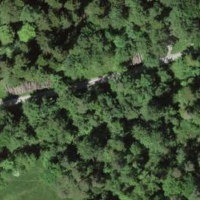
EUNIS habitat code: 43
Species observed at this site:
Lysimachia vulgaris